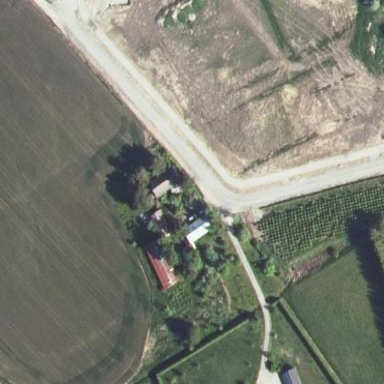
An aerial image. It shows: Farmyard area.